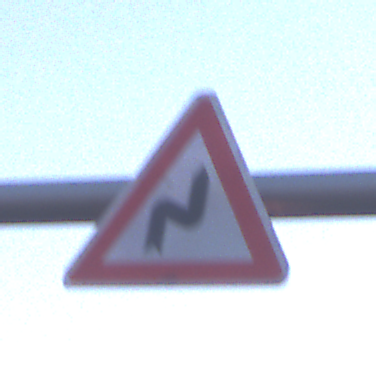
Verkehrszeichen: DoppelkurveRechts
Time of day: SunriseSunset
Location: Outdoor (Nature)
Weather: Clear
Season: NotSpecified
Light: Natural